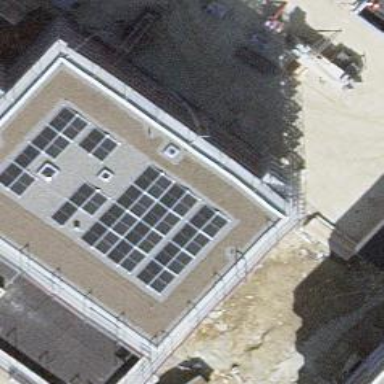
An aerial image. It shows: Solar power generator with photovoltaic panels.